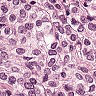
Metastatic tissue present: yes